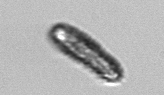
Label: Pseudochattonella_farcimen